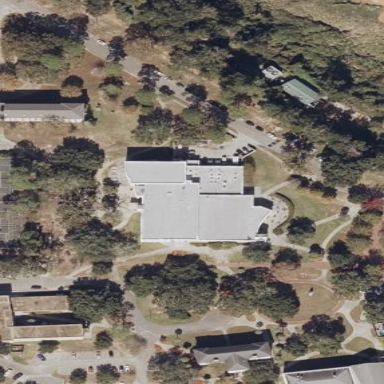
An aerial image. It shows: College building.